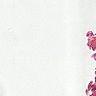
Metastatic tissue present: no